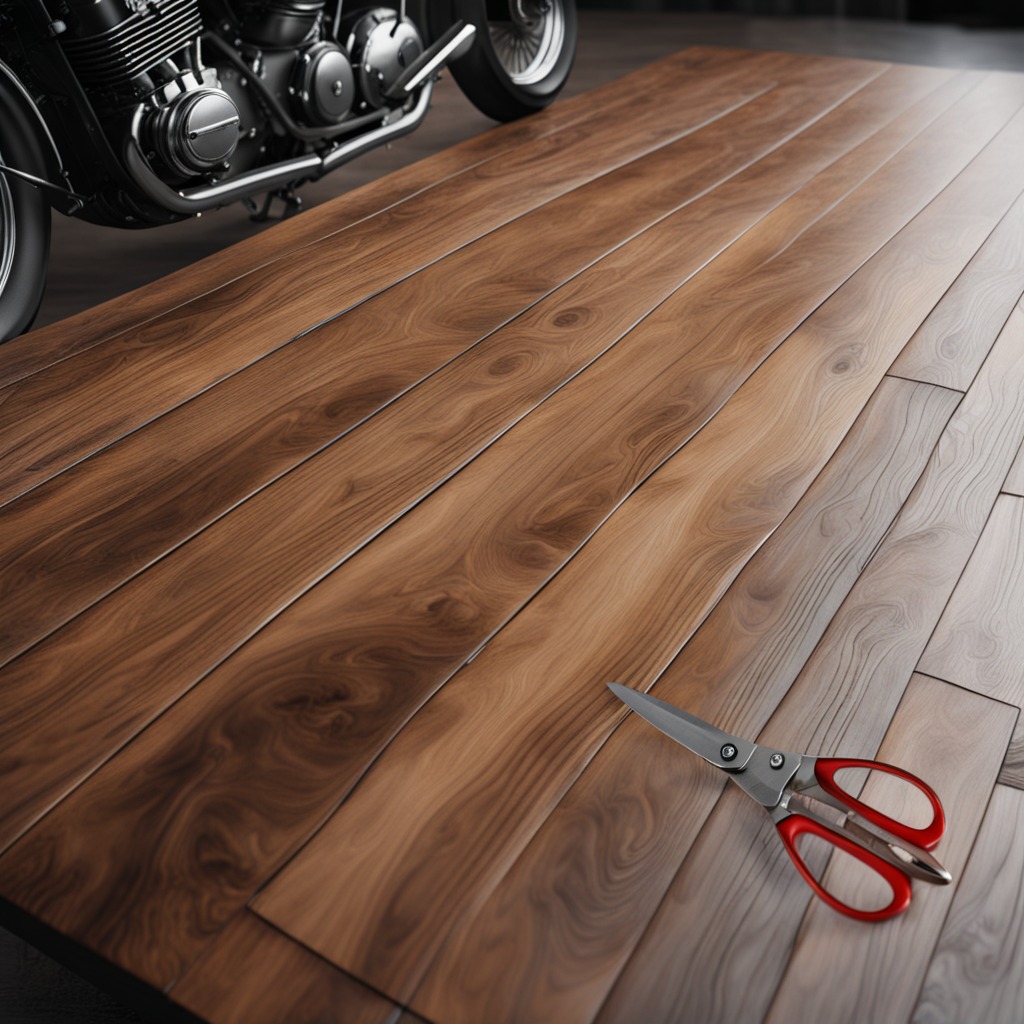
A scissor is lying on an oil-spilled wooden table in a vintage motorcycle garage.